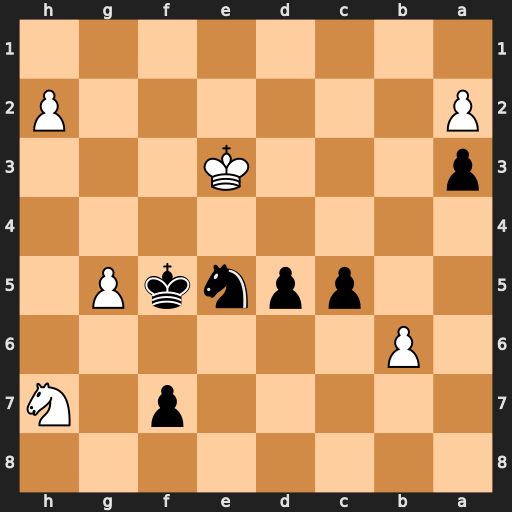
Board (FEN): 8/5p1N/1P6/2ppnkP1/8/p3K3/P6P/8
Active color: b
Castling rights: -
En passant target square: -
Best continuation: Nc4+ Kd3 Nxb6